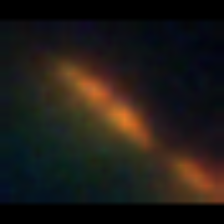
Taxon: Pennate
Group: Diatoms